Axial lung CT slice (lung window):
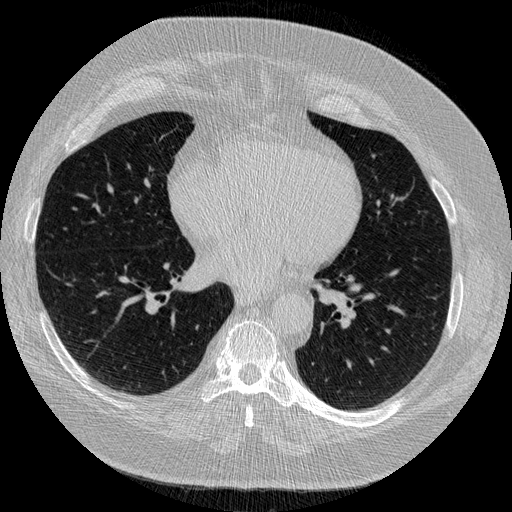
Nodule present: no